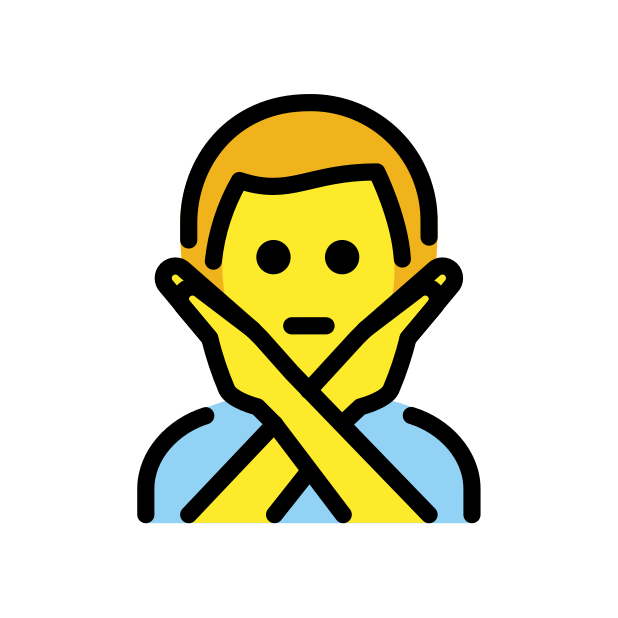
man gesturing NO